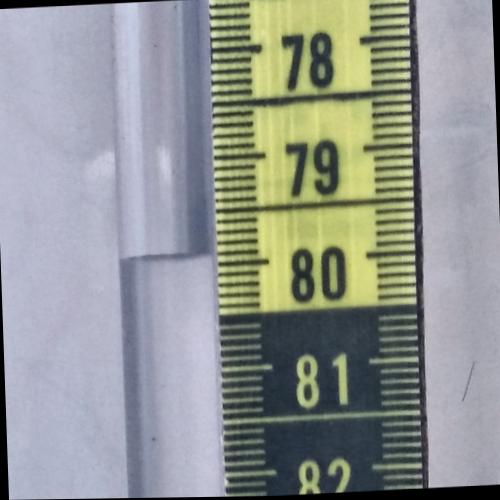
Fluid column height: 79.9 cm